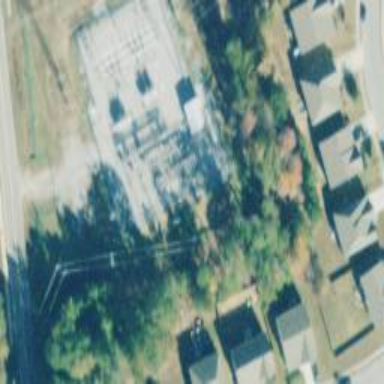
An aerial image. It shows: Distribution level power substation surrounded by fence.